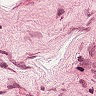
Metastatic tissue present: no